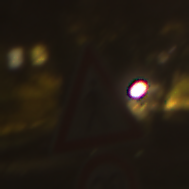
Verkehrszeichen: FussgaengerLinks
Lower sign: Geschwindigkeit20
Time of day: Night
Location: Outdoor (Suburban)
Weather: Clear
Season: NotSpecified
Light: Artificial